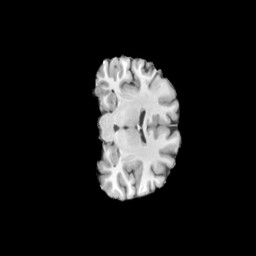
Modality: T1w
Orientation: coronal